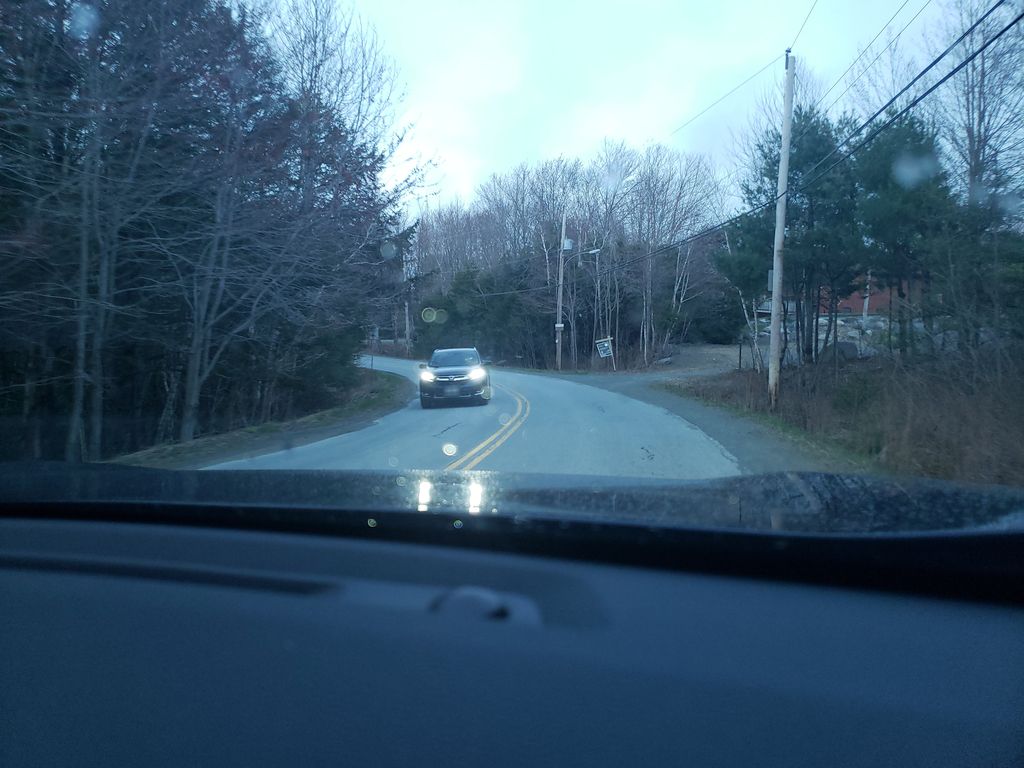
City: halifax